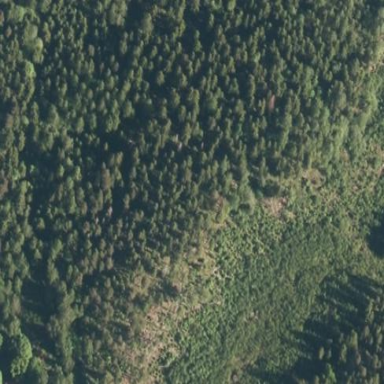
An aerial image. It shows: Logging area surrounded by scrub vegetation.